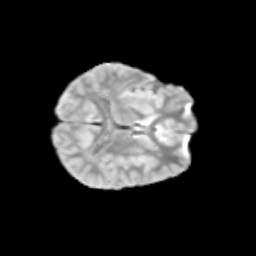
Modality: T2w
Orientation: axial
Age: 11
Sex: male
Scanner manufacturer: siemens
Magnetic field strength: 3 T
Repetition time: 3.8 s
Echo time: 0.07 s